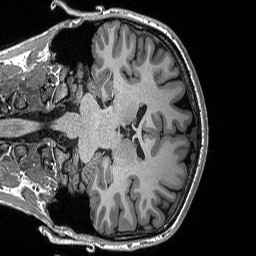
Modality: T1w
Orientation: coronal
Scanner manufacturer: siemens
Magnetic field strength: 3 T
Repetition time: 2.3 s
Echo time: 0.00288 s